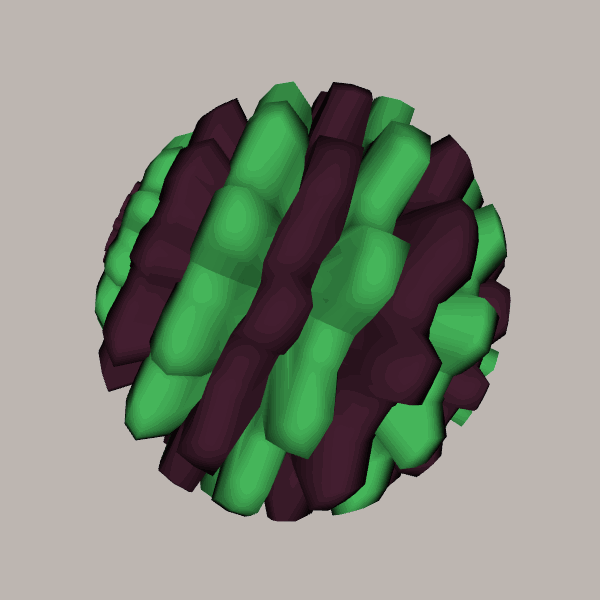
Background: light